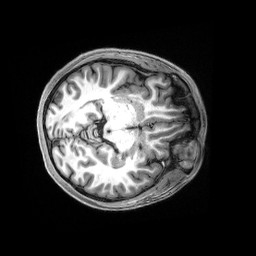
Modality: T1w
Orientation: axial
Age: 18
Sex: female
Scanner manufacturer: siemens
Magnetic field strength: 3 T
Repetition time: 2.5 s
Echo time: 0.00222 s